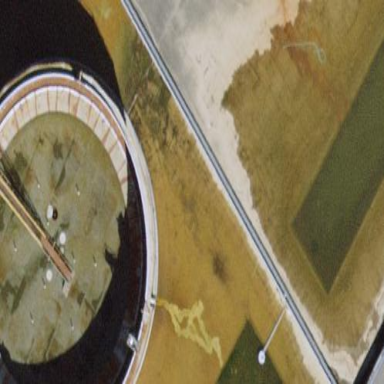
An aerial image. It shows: Storage tank which is man-made.